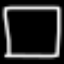
Label: square